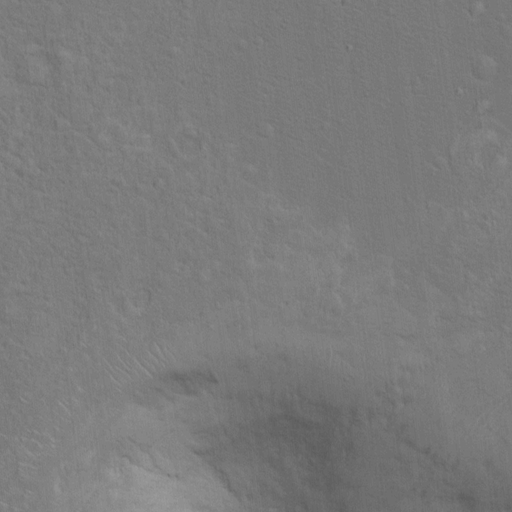
Objects detected: cone